Field crop: maize
Growth stage: 2
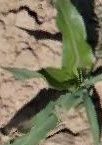
Species: maize